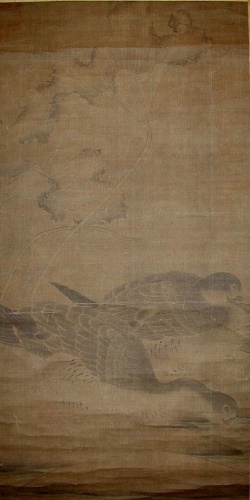
Artist: Unidentified artist|Lin Liang
Artist bio: |Chinese, ca. 1416–1480
Object type: Hanging scroll
Classification: Paintings
Medium: Hanging scroll; ink on silk
Culture: China
Period: Ming (1368–1644) or Qing (1644–1911) dynasty
Dimensions: Image: 37 1/2 × 18 7/8 in. (95.3 × 47.9 cm)
Overall with mounting: 68 1/8 × 23 5/8 in. (173 × 60 cm)
Overall with knobs: 68 1/8 × 25 5/8 in. (173 × 65.1 cm)
Department: Asian Art
Credit line: Rogers Fund, 1930
Accession year: 1930
Repository: Metropolitan Museum of Art, New York, NY
Tags: Geese